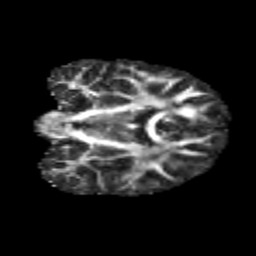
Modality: FA
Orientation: coronal
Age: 9
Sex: male
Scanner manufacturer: siemens
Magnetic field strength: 3 T
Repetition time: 3.8 s
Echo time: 0.07 s